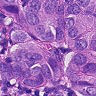
Metastatic tissue present: yes